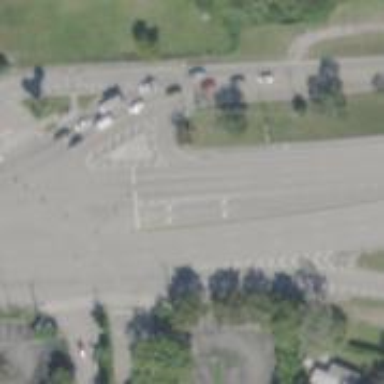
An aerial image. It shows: Tertiary_link road with asphalt surface.